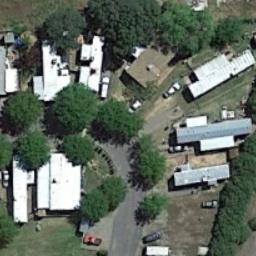
Label: residential